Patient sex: M
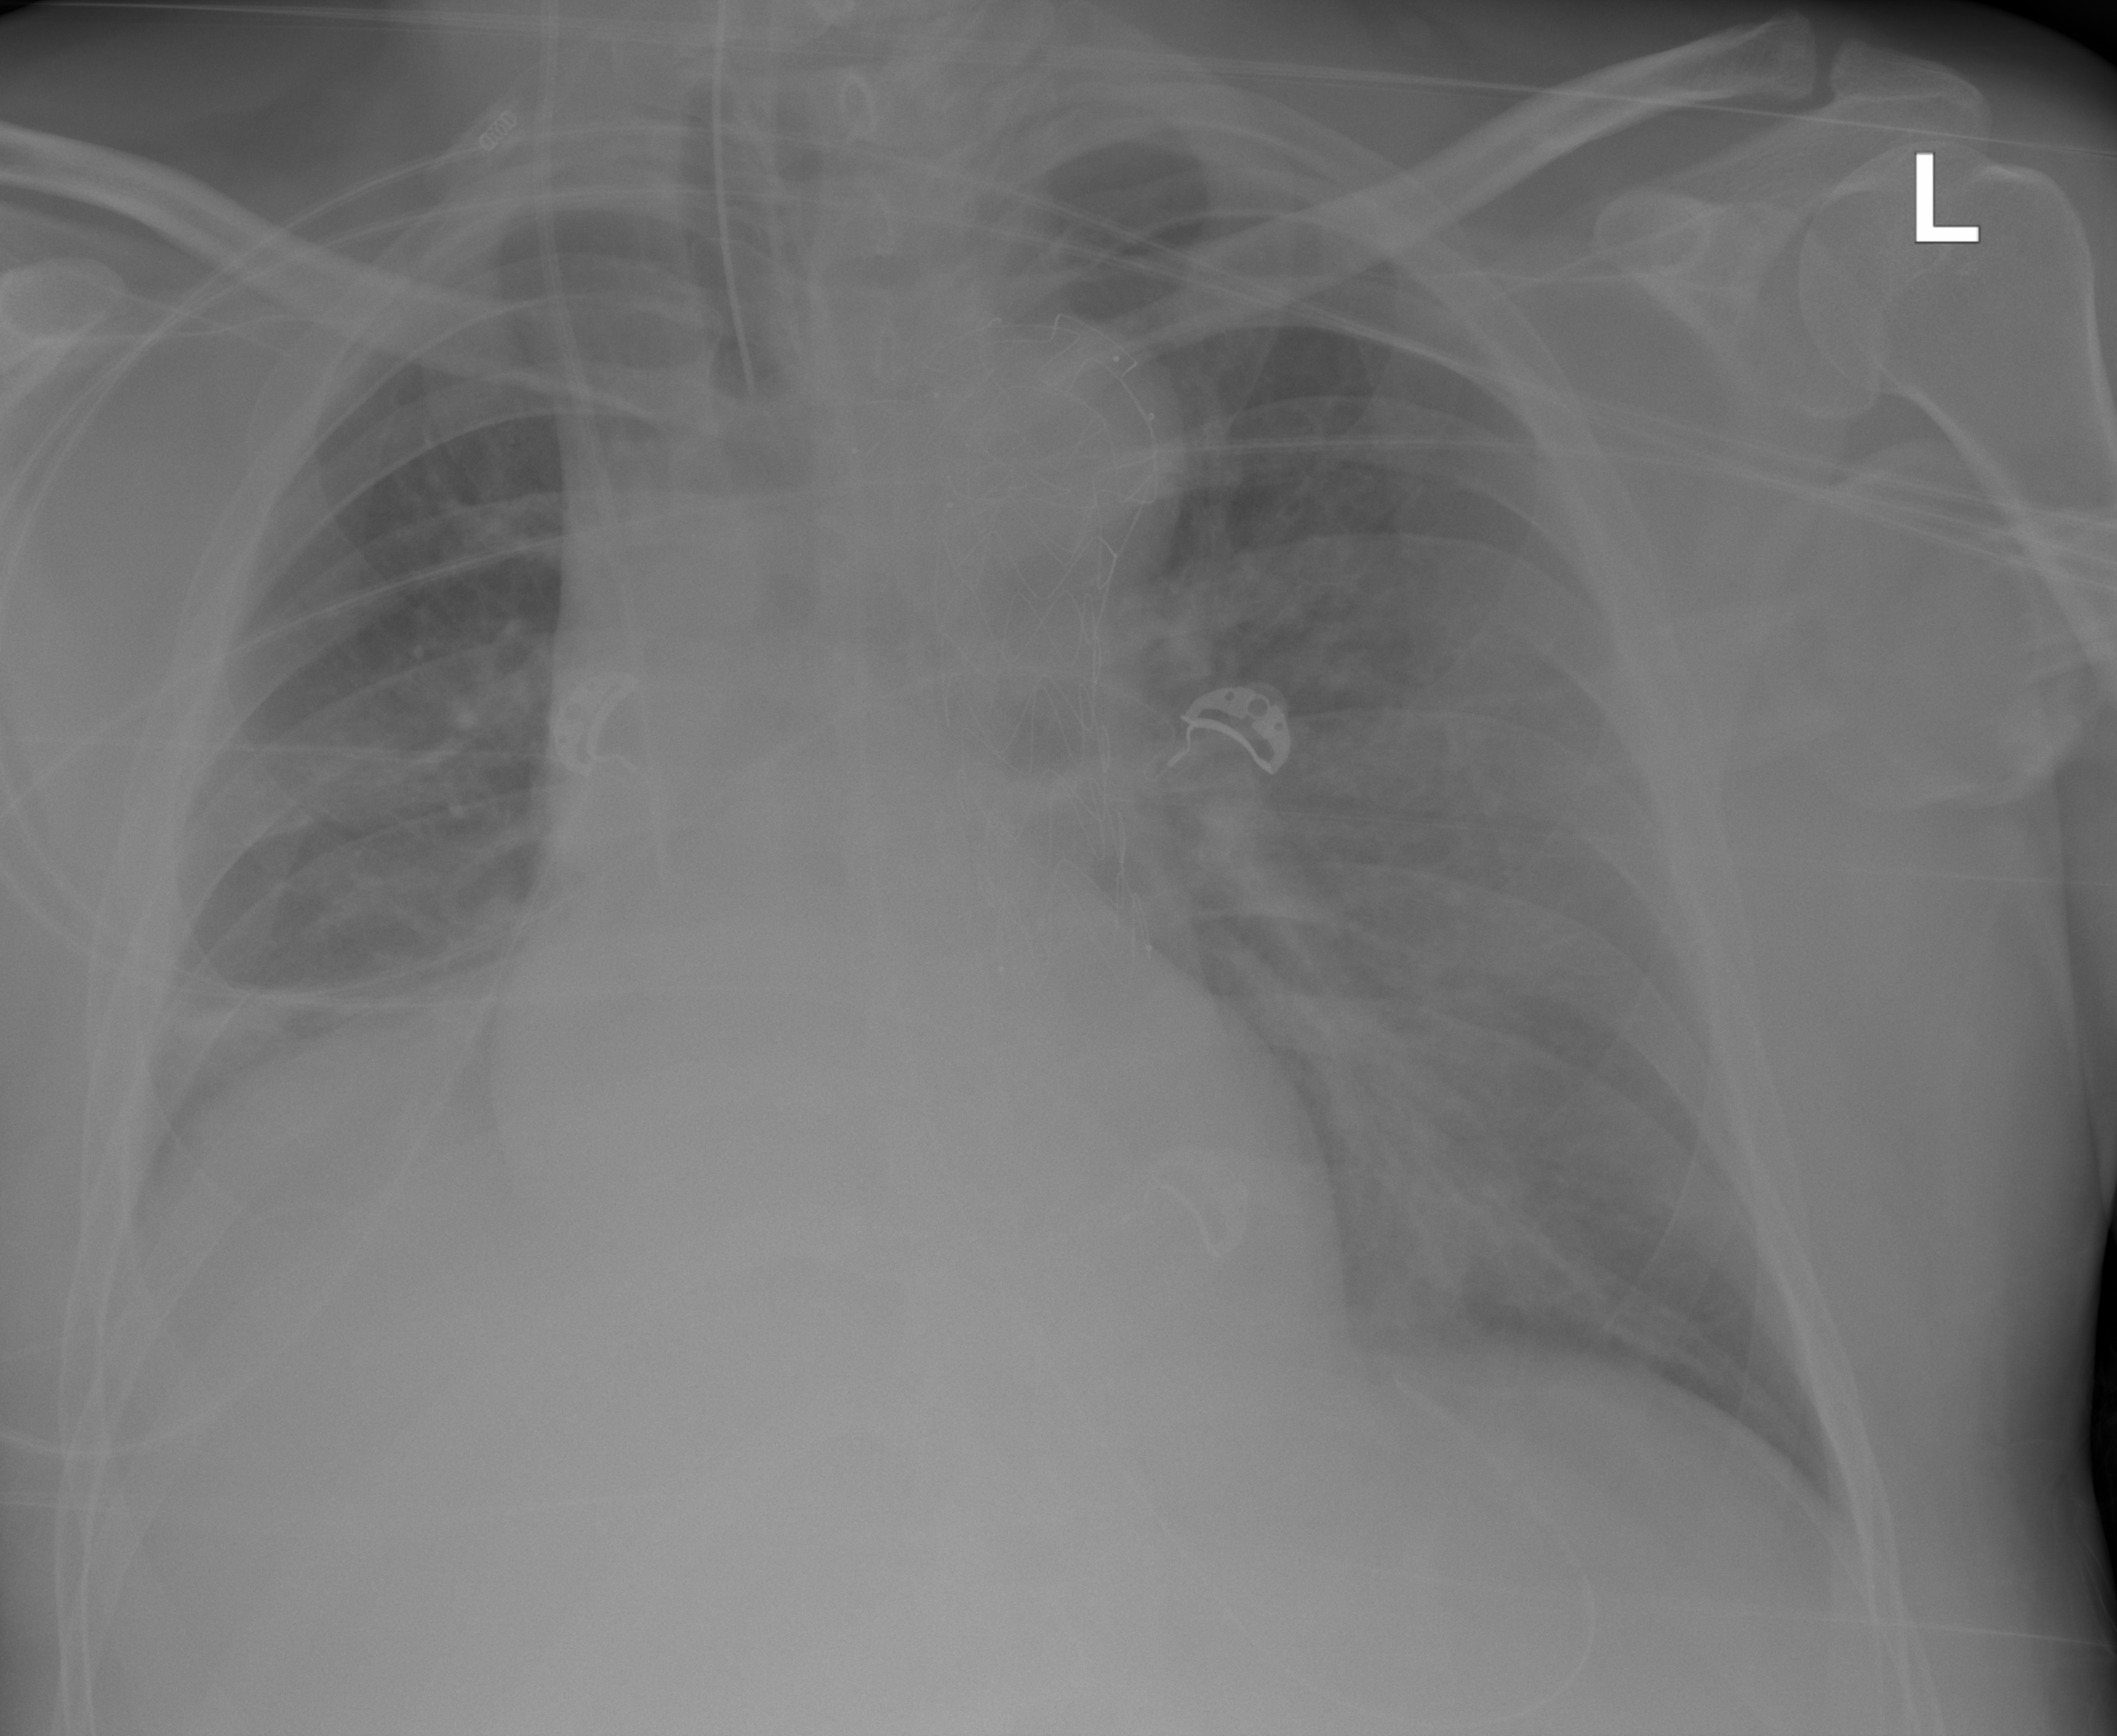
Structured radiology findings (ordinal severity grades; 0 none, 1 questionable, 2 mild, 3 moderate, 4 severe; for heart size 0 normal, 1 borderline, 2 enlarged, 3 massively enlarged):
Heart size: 0
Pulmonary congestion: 0
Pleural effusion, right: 1
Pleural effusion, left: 0
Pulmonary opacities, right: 2
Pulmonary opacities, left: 2
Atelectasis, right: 2
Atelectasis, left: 2